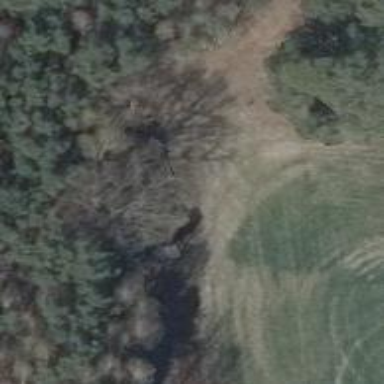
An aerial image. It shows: Hunting stand.